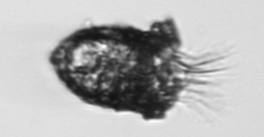
Label: Tintinnopsis